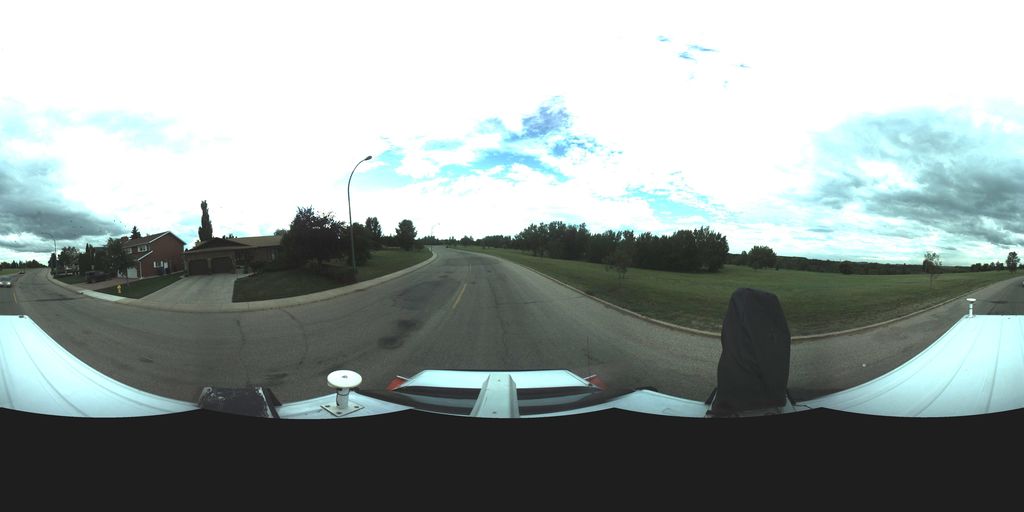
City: saskatoon